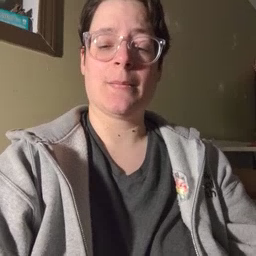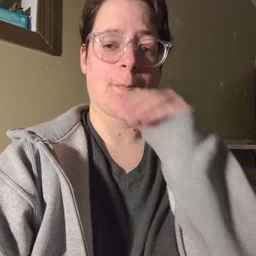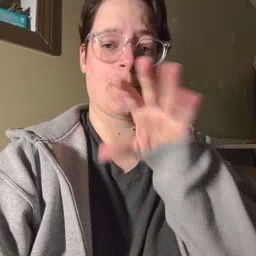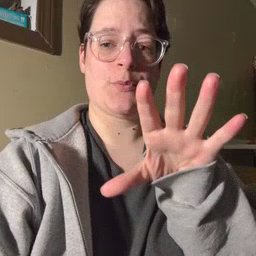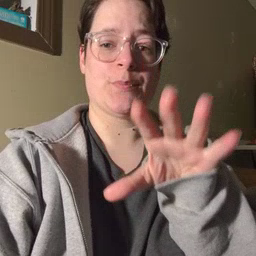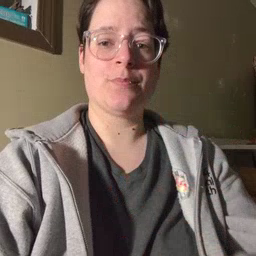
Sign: blow